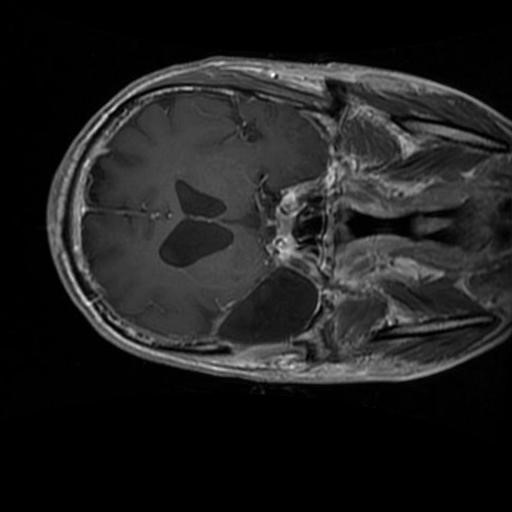
Label: brain_glioma